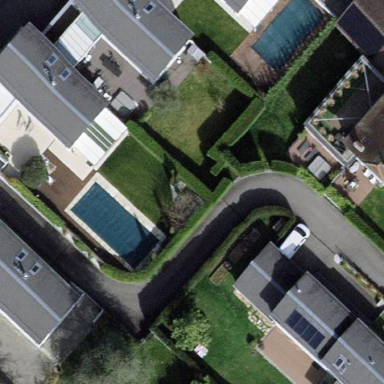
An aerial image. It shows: Garden enclosed by fence.